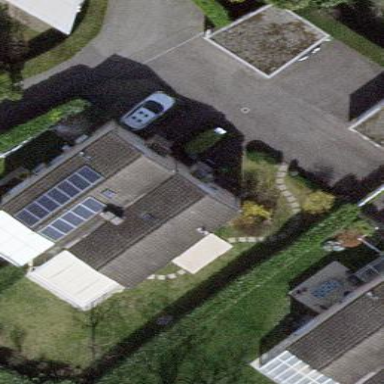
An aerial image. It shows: Garden enclosed by fence.